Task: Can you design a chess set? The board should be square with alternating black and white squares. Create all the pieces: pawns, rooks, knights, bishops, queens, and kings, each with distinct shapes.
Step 5010:
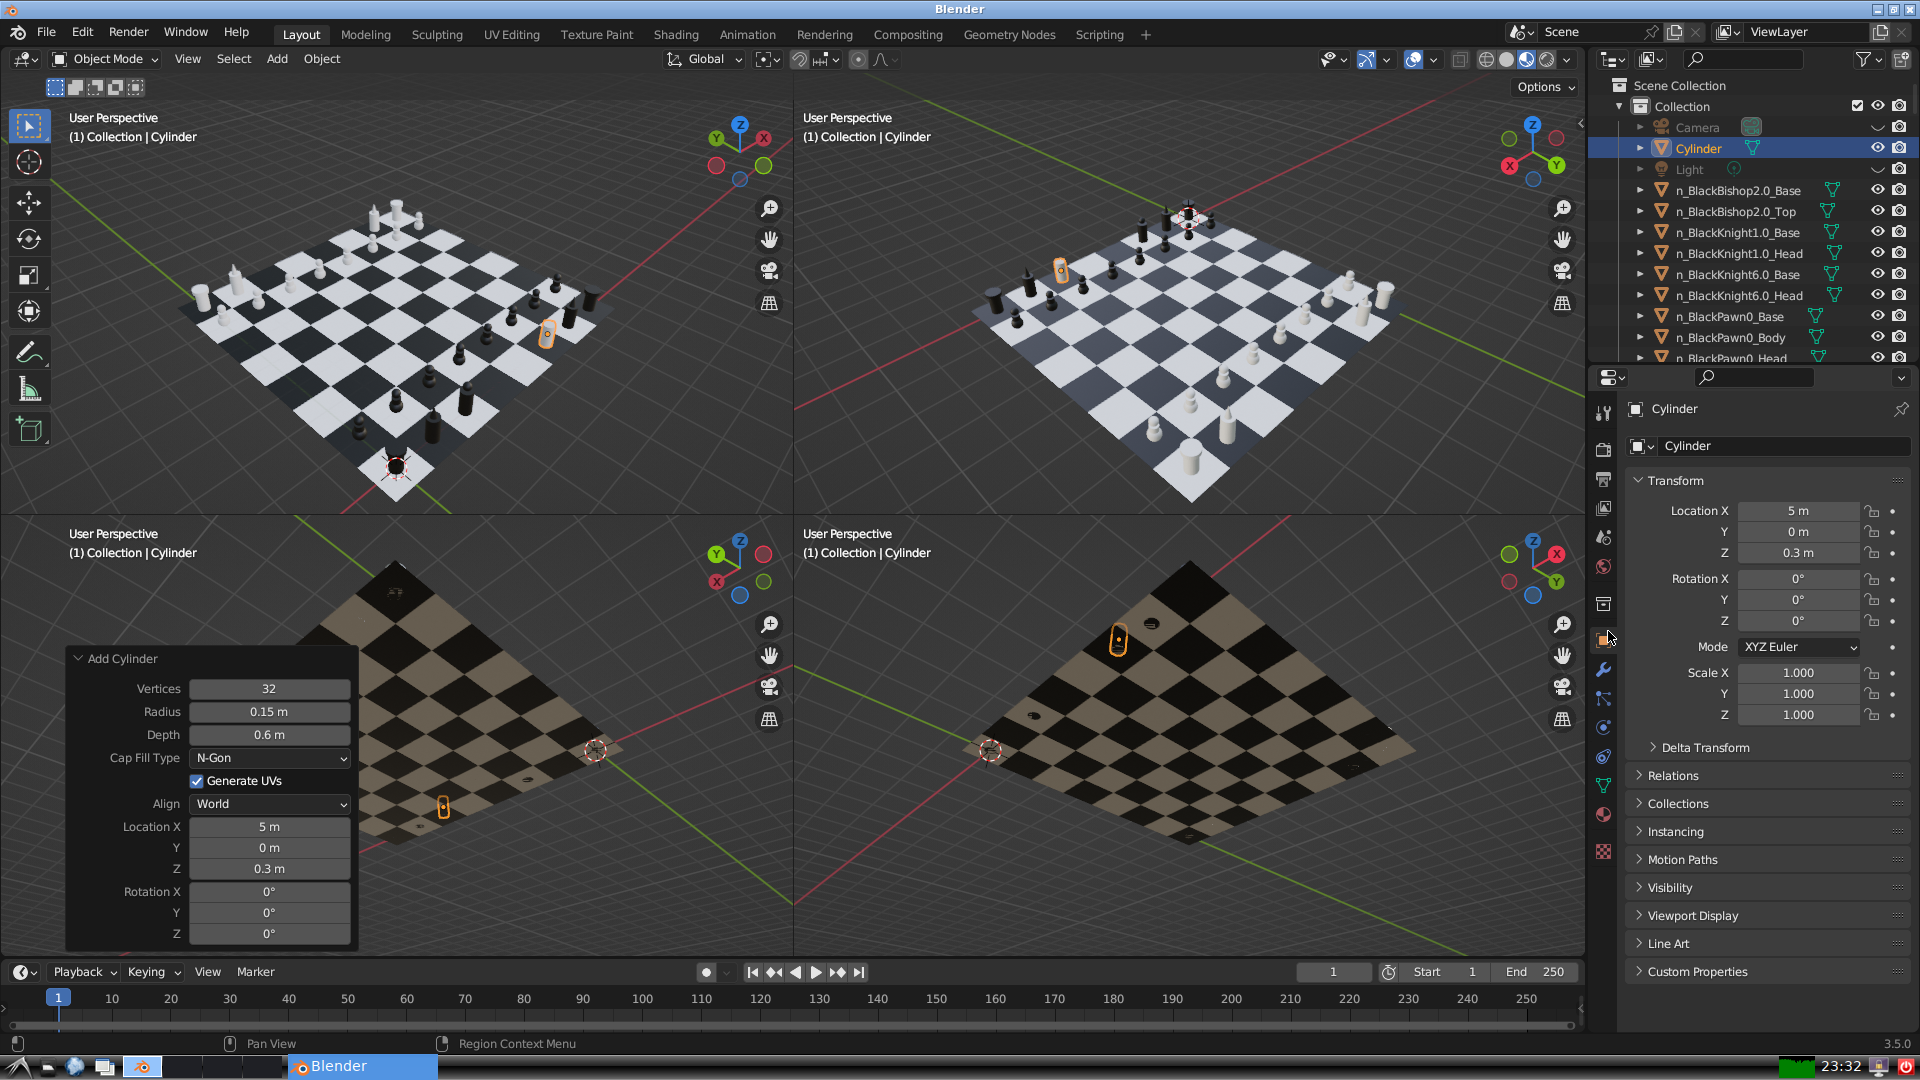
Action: {"mouse_move": [1732, 445]}